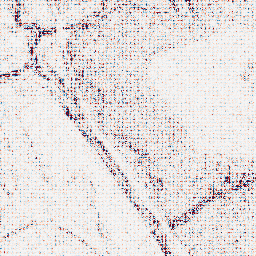
Category: wavelet
Decomposition family: wavelet_reverse_biorthogonal
Decomposition parameters: wavelet: rbio4.4
level: 1
Upsampling method: sinc_blackman
Upsampling parameters: scale: 4
kernel_size: 4
Upsampling scale: 4